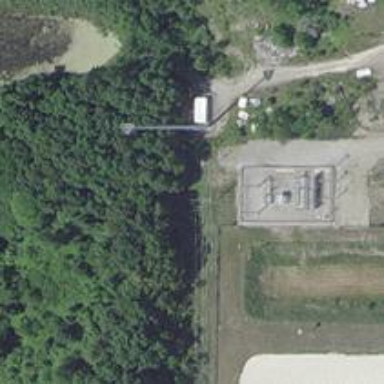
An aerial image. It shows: Branch type power pole.